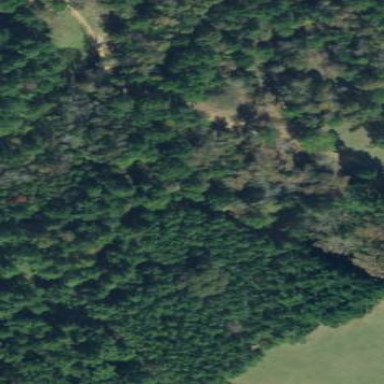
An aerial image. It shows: Mixed woodland with variety of leaf types and cycles.